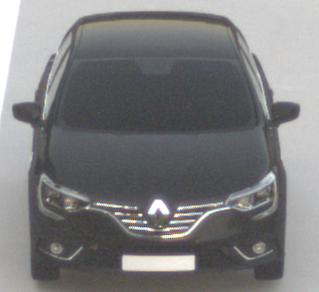
Make: Renault
Model: Mégane ENERGY TCe 100
Detailed model: Mégane (IV)
Model produced from: 2016/03
Model produced until: 2018/08
Doors: 5
Color: black
Road condition: dry road
Daytime: sunrise or sunset
Contrast: low contrast